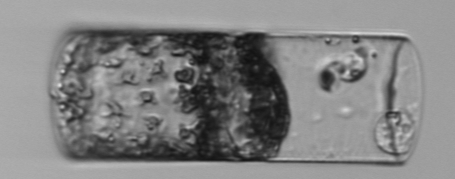
Label: Guinardia_flaccida